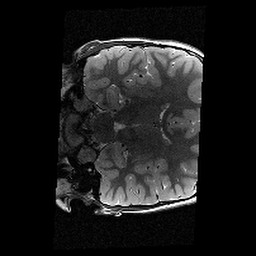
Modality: T2w
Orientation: coronal
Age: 9
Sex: female
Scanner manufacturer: siemens
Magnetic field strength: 3 T
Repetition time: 9.23 s
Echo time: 0.067 s